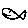
Label: fish